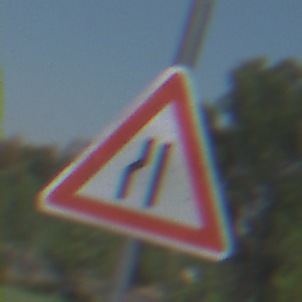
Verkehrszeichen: EinseitigVerengteFahrbahnLinks
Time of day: Midday
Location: Outdoor (Nature)
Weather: Clear
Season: NotSpecified
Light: Natural